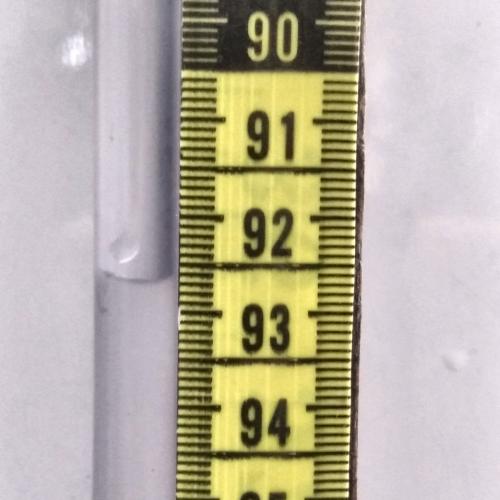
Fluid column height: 92.7 cm